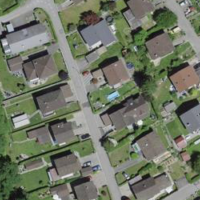
EUNIS habitat code: 54
Species observed at this site:
Allium ursinum